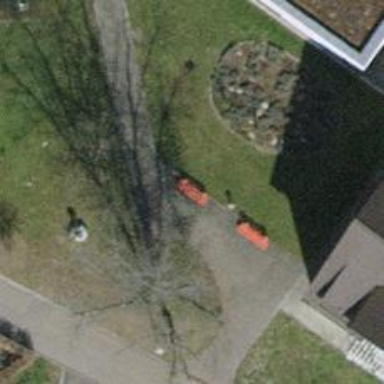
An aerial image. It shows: Red bench.